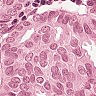
Metastatic tissue present: yes